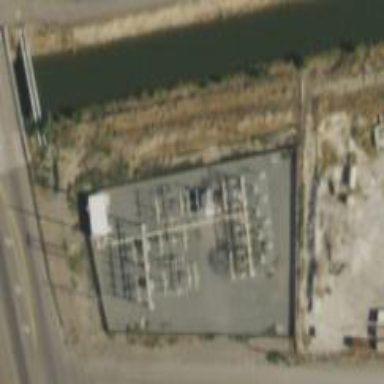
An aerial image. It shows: Power substation.